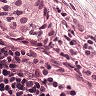
Metastatic tissue present: yes